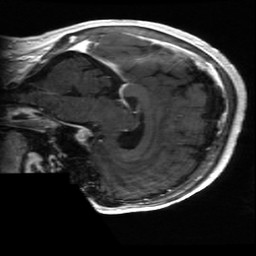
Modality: T1w
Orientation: sagittal
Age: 59
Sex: female
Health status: ill